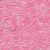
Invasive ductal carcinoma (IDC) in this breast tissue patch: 0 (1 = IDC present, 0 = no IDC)